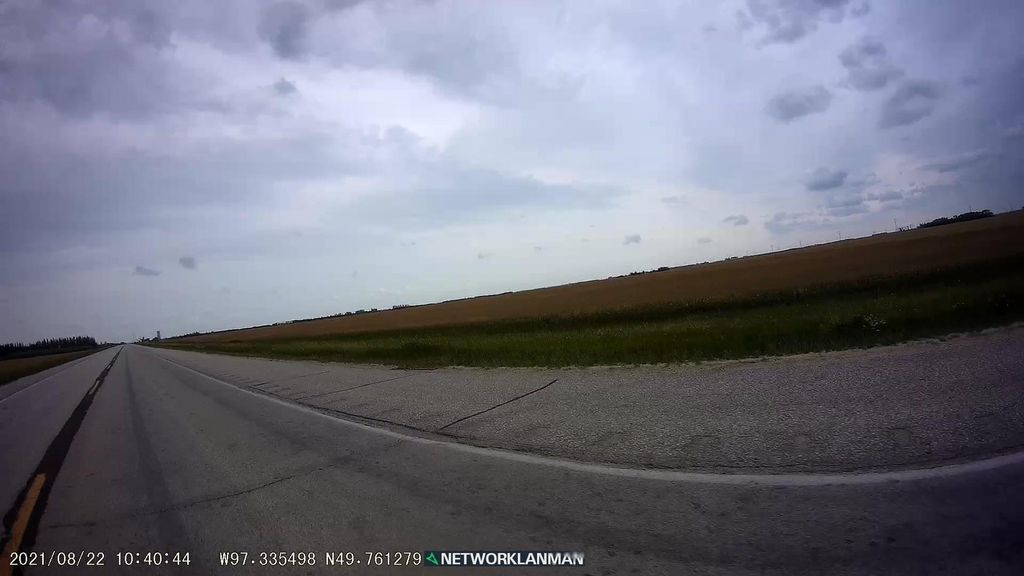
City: winnipeg